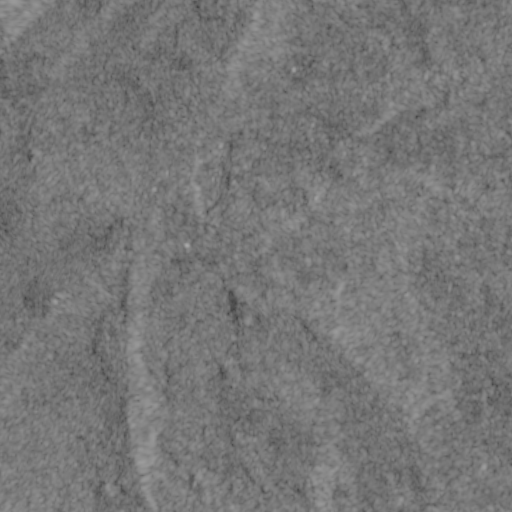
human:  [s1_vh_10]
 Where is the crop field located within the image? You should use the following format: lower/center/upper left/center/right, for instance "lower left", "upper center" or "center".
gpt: The crop field is located in the lower left of the image.
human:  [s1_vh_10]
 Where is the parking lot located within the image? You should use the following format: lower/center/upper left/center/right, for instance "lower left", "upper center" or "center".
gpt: The parking lot is located in the upper center of the image.
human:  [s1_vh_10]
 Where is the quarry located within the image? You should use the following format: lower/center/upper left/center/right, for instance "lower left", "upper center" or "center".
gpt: The quarry is located in the center left of the image.
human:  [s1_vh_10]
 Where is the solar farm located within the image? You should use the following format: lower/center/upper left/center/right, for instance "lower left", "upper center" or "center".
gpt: The solar farm is located in the lower right of the image.
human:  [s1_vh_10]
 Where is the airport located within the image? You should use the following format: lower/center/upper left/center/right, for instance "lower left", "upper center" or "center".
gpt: There is no airport in the image.

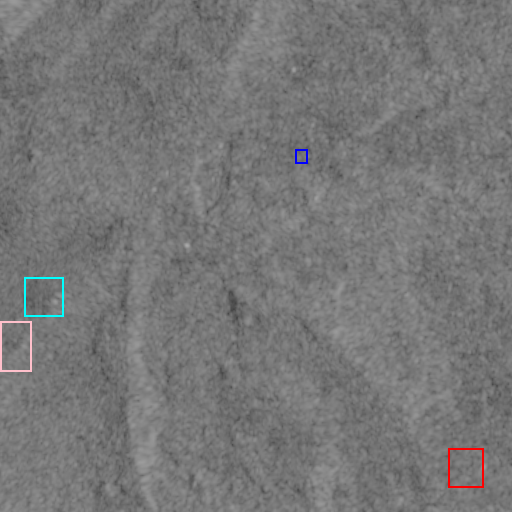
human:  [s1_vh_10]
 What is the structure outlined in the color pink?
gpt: The structure outlined in pink is a crop field.
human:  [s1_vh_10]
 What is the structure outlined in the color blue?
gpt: The structure outlined in blue is a parking lot.
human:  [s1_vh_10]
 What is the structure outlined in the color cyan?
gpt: The structure outlined in cyan is a quarry.
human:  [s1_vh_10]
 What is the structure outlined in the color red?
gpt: The structure outlined in red is a solar farm.
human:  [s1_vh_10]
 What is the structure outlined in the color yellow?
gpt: There is no yellow outline.